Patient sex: M
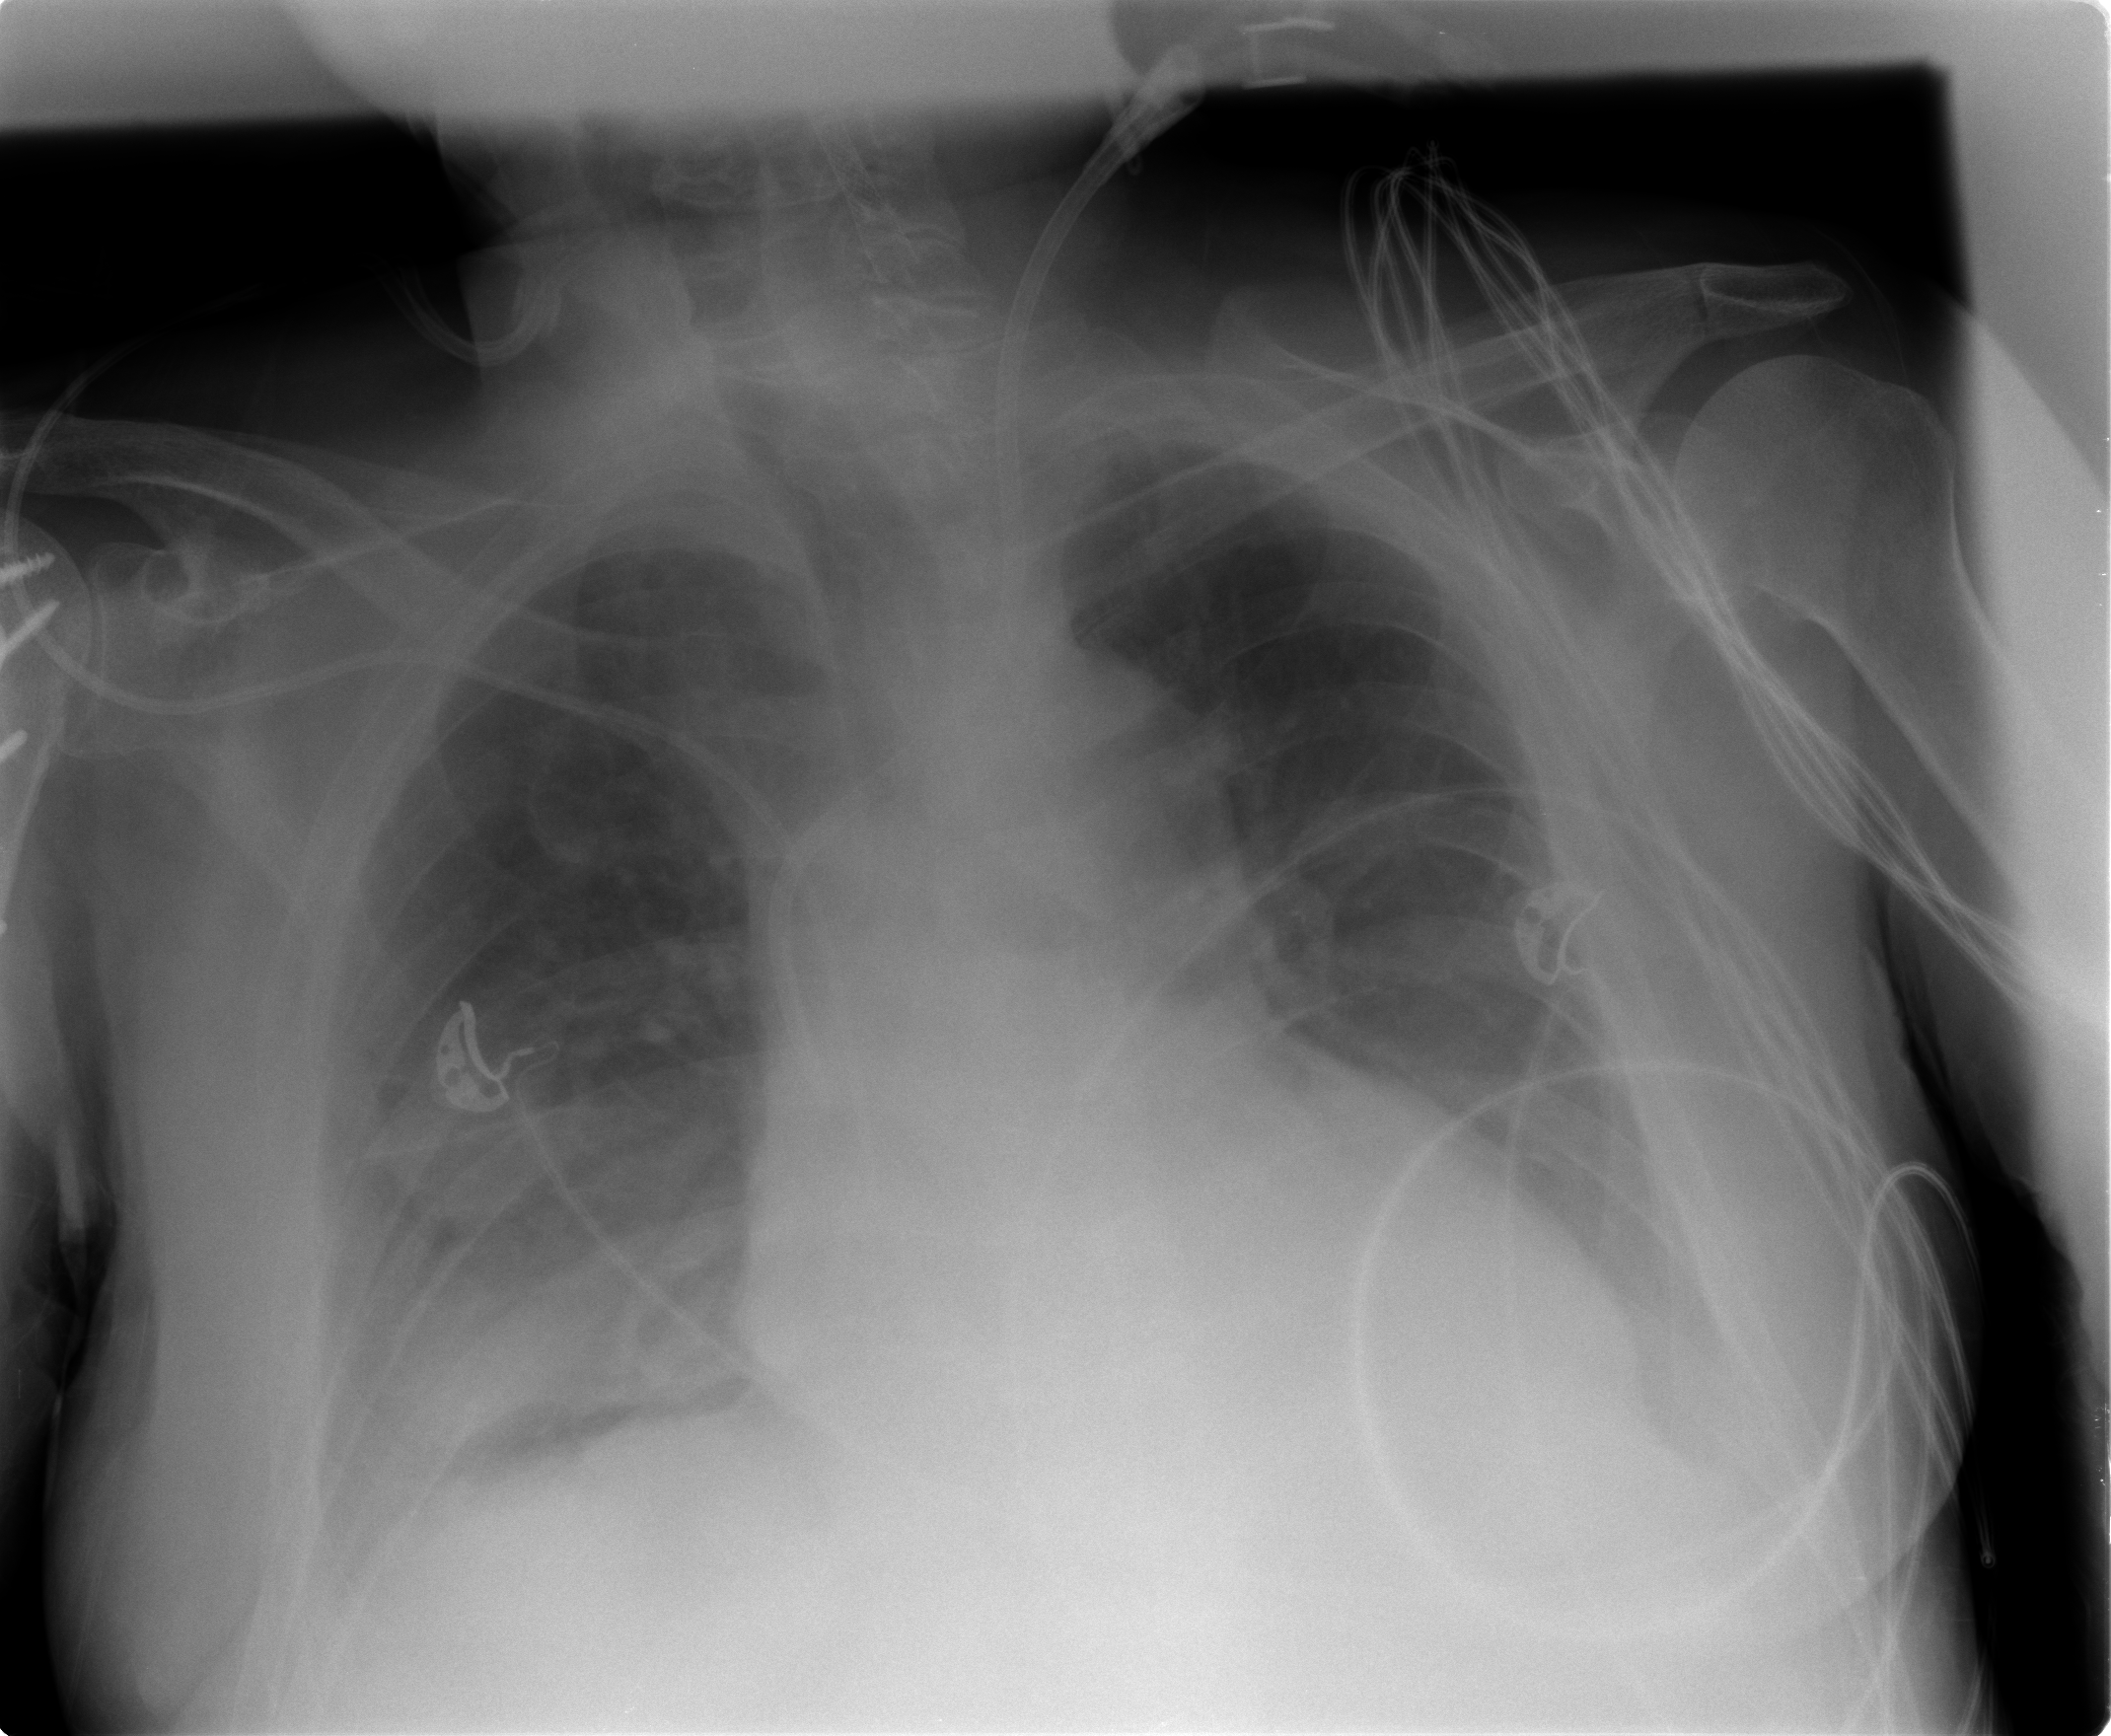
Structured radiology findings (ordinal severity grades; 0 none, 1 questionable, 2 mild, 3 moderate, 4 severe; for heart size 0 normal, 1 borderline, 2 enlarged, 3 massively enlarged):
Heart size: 2
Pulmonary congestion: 2
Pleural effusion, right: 2
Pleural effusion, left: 2
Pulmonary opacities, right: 0
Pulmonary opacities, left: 0
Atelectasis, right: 2
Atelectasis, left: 2